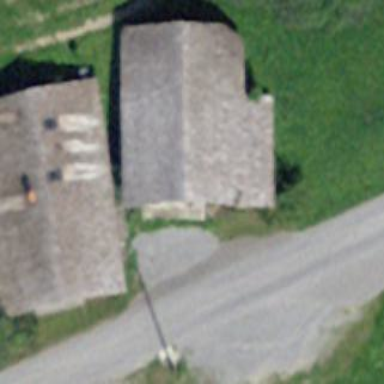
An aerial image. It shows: Barn.